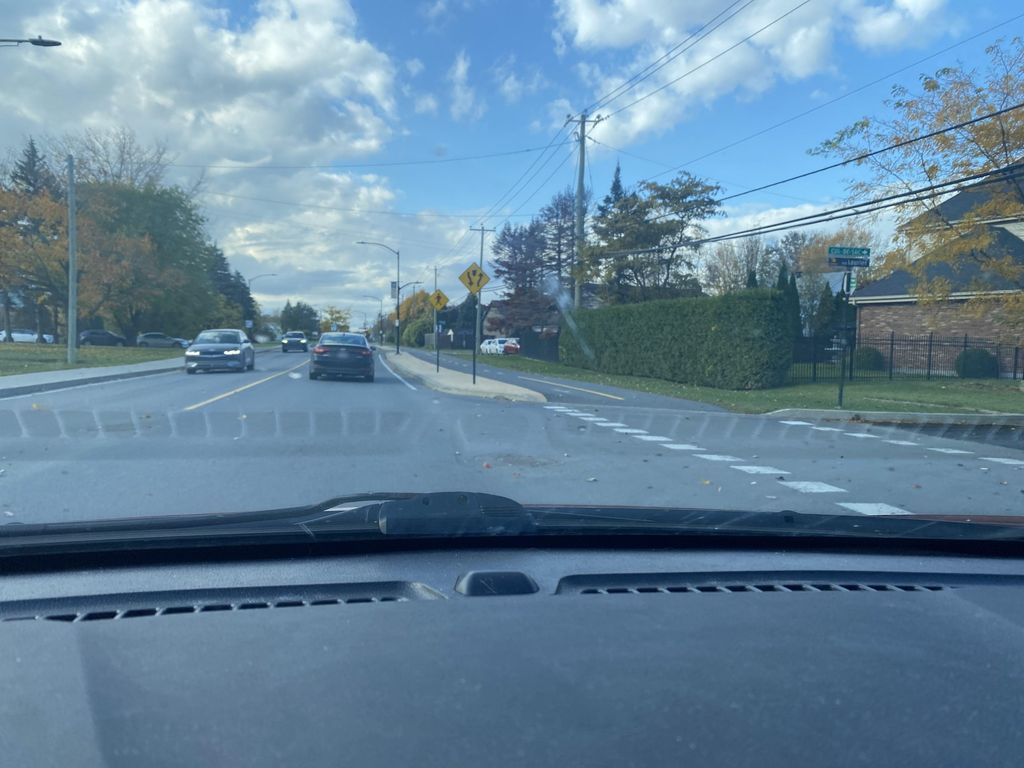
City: montreal